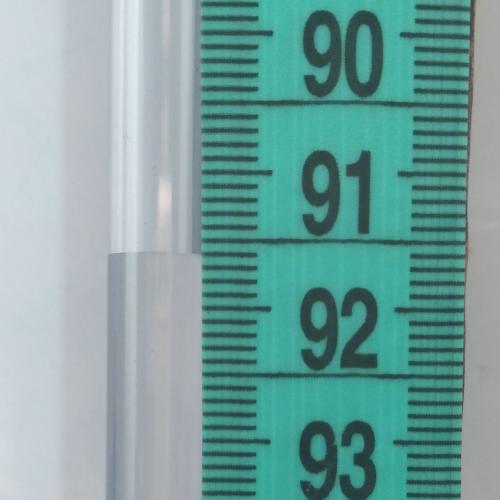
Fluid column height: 91.6 cm